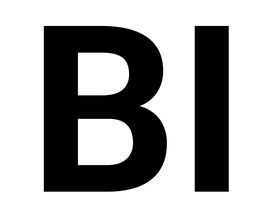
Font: Roboto_Bold